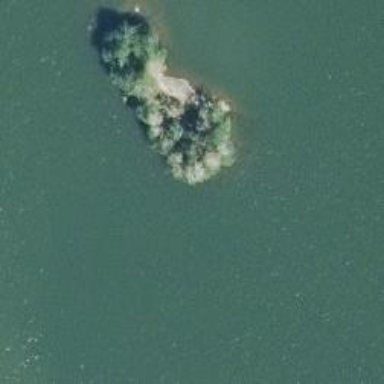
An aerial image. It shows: Islet.